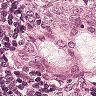
Metastatic tissue present: yes